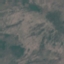
Label: HerbaceousVegetation